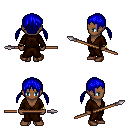
a pixel art fantasy rpg character, female body template, human, dark skin, brown robe, red pants, blue twin-tailed hairstyle, bracelets, brown shoes, spear, four views (front, back, left, right), 2x2 character sprite sheet, small pixel art, hard edges, no anti-aliasing